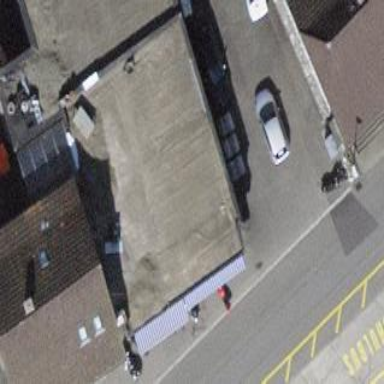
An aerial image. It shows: Warehouse that houses motorcycle shop.